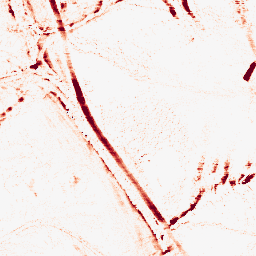
Category: morphological
Decomposition family: morphological_ellipse
Decomposition parameters: operation: opening
width: 5
height: 10
Upsampling method: quintic
Upsampling parameters: scale: 4
Upsampling scale: 4